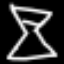
Label: hourglass